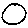
Label: circle